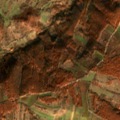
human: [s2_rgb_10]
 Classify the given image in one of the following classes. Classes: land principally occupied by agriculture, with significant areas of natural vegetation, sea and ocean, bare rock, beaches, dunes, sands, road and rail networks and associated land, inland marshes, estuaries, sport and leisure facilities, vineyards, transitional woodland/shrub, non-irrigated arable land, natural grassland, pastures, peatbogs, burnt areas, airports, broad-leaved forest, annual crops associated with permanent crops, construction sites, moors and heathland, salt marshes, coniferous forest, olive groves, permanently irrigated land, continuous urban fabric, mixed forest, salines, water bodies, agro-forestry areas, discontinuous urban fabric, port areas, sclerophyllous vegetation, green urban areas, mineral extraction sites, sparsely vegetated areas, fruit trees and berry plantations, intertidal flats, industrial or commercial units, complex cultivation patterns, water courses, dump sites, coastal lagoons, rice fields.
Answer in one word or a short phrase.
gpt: land principally occupied by agriculture, with significant areas of natural vegetation, broad-leaved forest, natural grassland